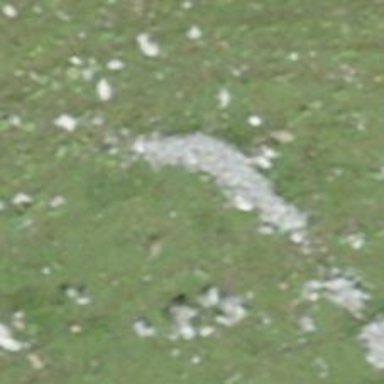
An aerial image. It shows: Dry stone wall barrier.